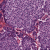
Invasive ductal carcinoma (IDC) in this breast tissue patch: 1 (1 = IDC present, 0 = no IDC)